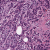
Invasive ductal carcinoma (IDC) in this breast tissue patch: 1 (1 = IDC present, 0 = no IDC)